Breast ultrasound image
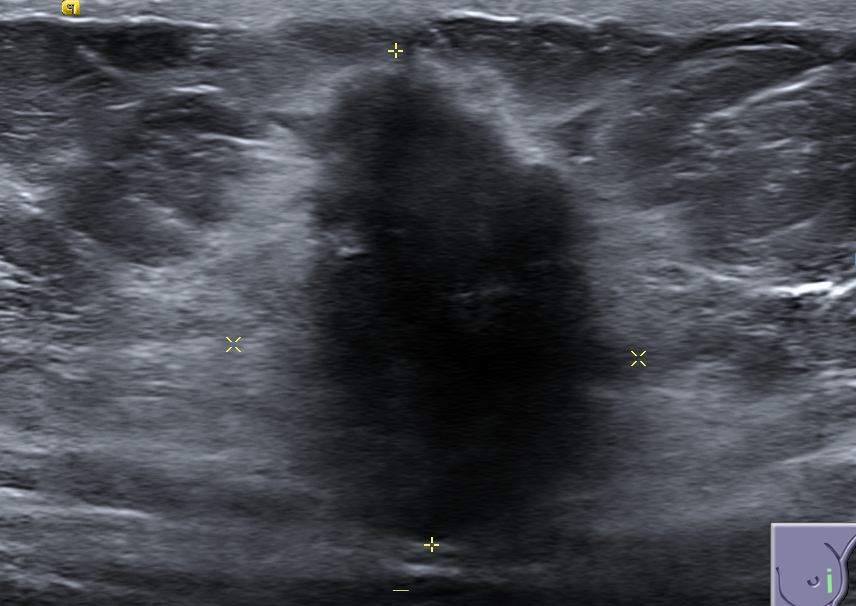
Diagnosis: malignant